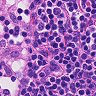
Metastatic tissue present: no